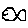
Label: fish